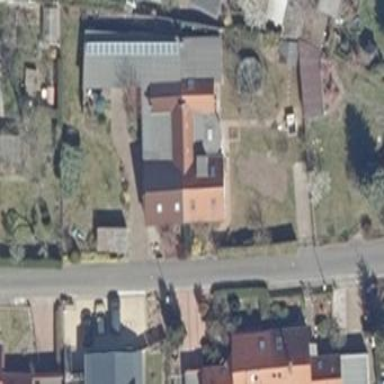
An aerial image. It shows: Semidetached house with gabled roof.